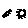
Label: sun